Frequency: 85000
Velocity: 0,2635
Power: 42,2
Pulse duration: 0,0000001
Pass count: 1
Magnification: 10
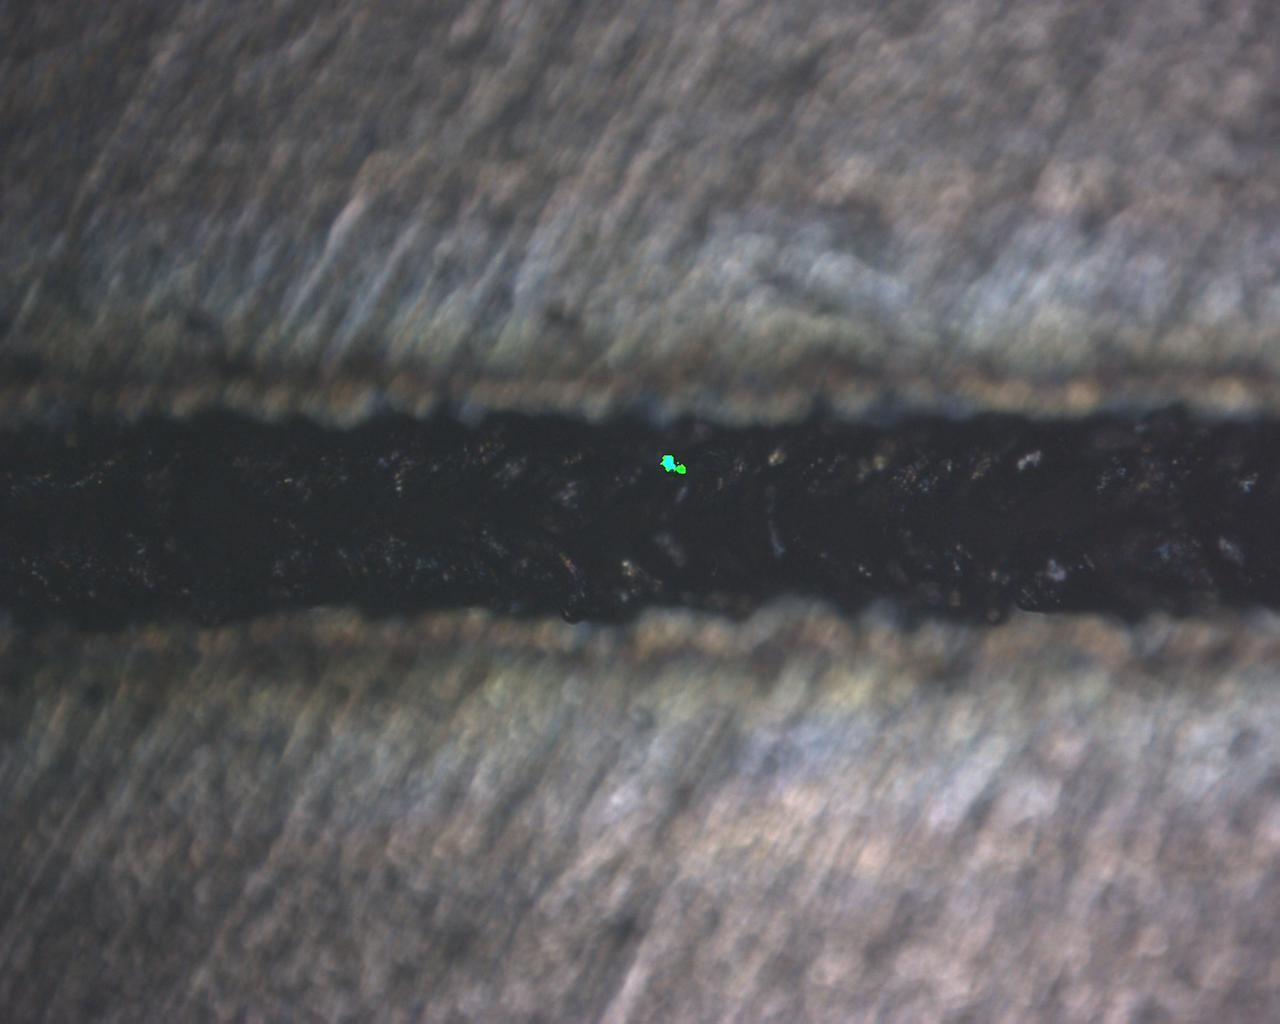
Measured width: 116.706
Other width: 90.094